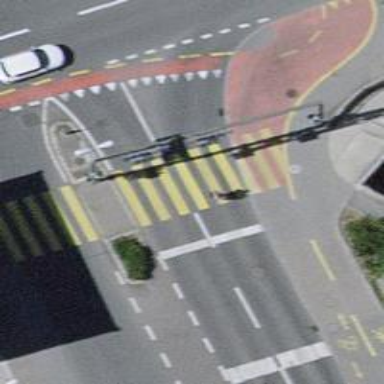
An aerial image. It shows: Road with traffic signals.